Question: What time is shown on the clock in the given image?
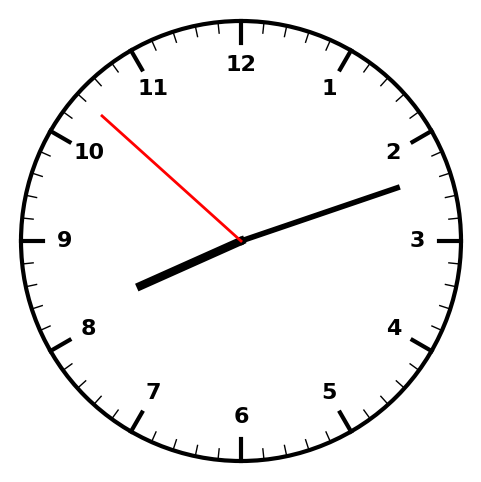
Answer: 08:11:52